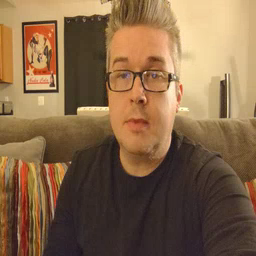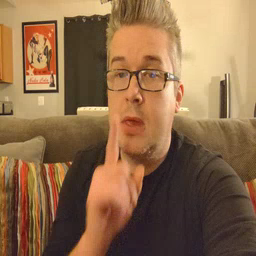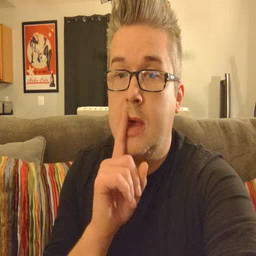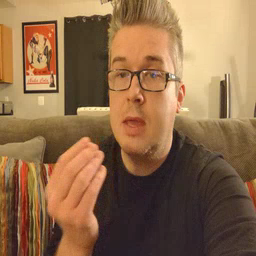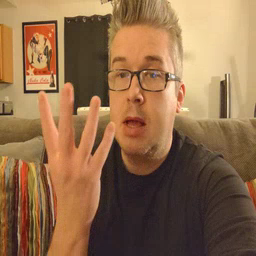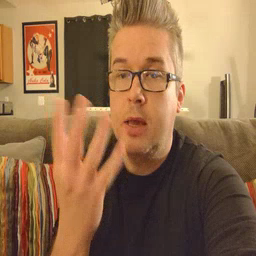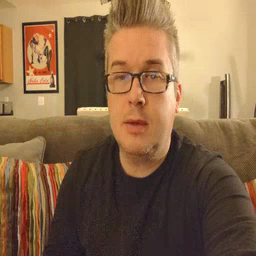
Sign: lamp